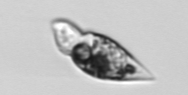
Label: Amphidinium